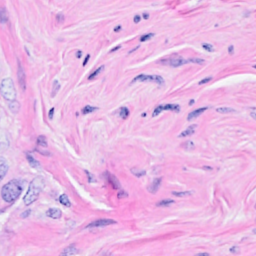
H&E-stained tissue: Breast